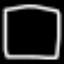
Label: square